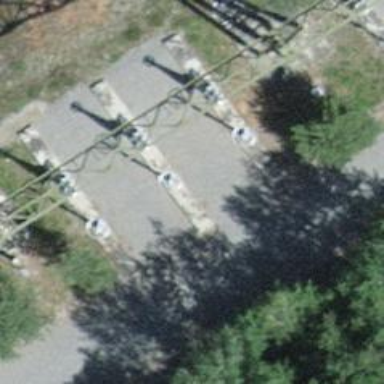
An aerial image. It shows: Insulator used in power systems.